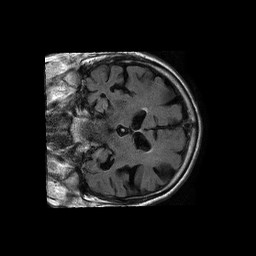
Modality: FLAIR
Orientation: coronal
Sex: male
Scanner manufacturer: philips
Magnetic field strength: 1.5 T
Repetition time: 6 s
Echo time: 0.12 s